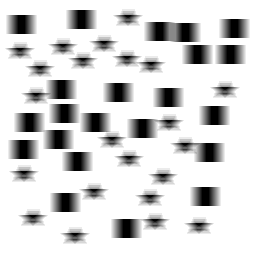
Squares: 22
Triangles: 0
Stars: 22
Total shapes: 44